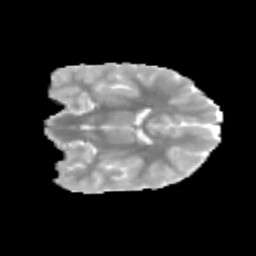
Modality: MD
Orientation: coronal
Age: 10
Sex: male
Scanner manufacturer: siemens
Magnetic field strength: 3 T
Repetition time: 3.8 s
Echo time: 0.07 s